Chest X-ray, PA view. Patient: 32 years old, sex M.
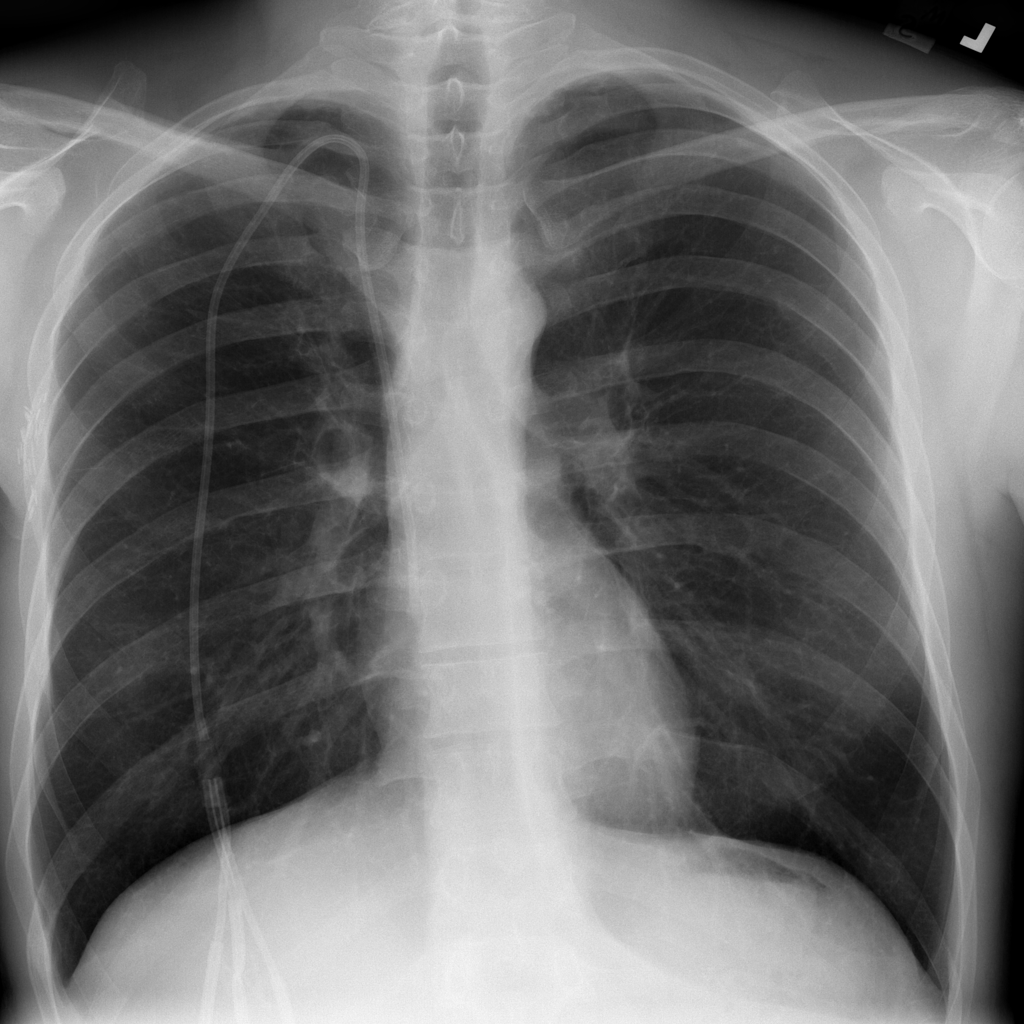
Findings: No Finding